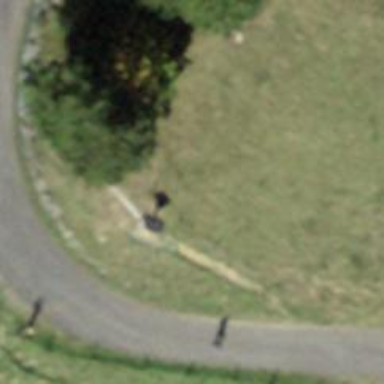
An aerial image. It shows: Historic wayside cross.